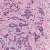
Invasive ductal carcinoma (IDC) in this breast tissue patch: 1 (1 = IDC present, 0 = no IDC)